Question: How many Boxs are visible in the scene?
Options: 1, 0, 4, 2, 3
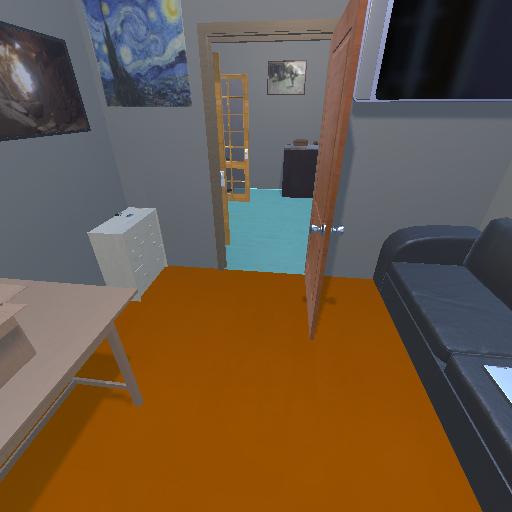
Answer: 1